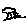
Label: tree